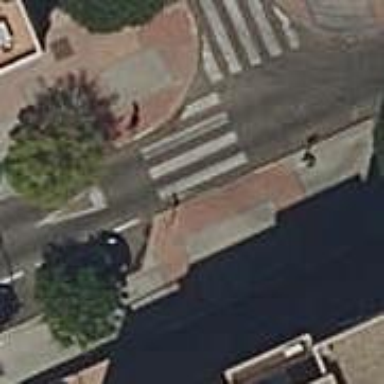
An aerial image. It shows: Zebra crossing on the road.